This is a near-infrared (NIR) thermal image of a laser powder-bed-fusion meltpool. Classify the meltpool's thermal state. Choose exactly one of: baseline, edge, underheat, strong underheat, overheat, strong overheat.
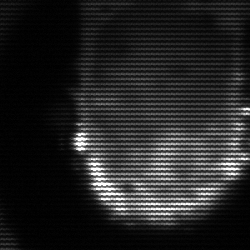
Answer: baseline